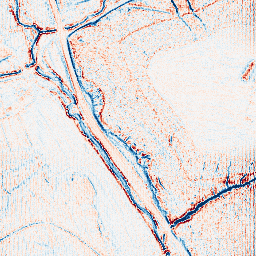
Category: edge_preserving
Decomposition family: anisotropic_diffusion
Decomposition parameters: iterations: 5
kappa: 50
gamma: 0.2
Upsampling method: fft_zeropad
Upsampling parameters: scale: 8
Upsampling scale: 8